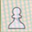
Piece: wP